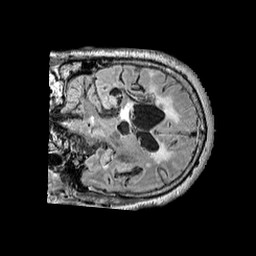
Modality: FLAIR
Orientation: coronal
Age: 52
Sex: male
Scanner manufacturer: siemens
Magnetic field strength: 3 T
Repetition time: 5 s
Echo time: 0.387 s